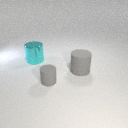
large gray rubber cylinder behind small gray rubber cylinder